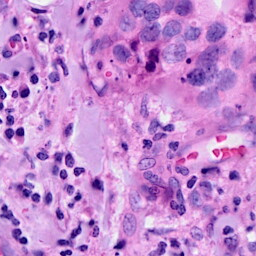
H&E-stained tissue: Breast